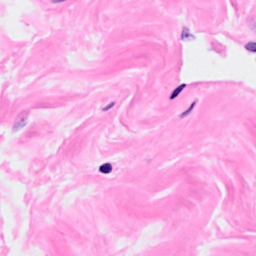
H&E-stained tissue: Breast